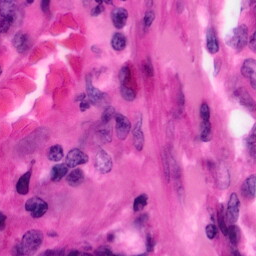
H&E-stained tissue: Pancreatic